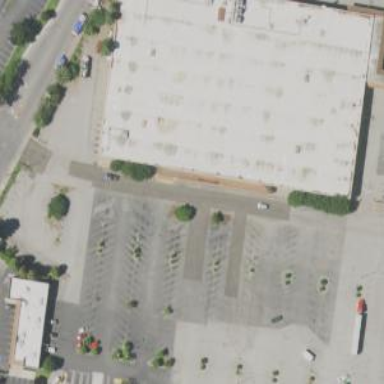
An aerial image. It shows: Parking area with surface.